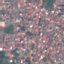
Label: Residential